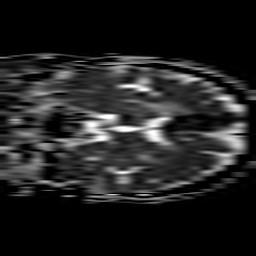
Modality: ADC
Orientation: coronal
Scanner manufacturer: philips
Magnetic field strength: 3 T
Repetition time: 3.087 s
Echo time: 0.076 s